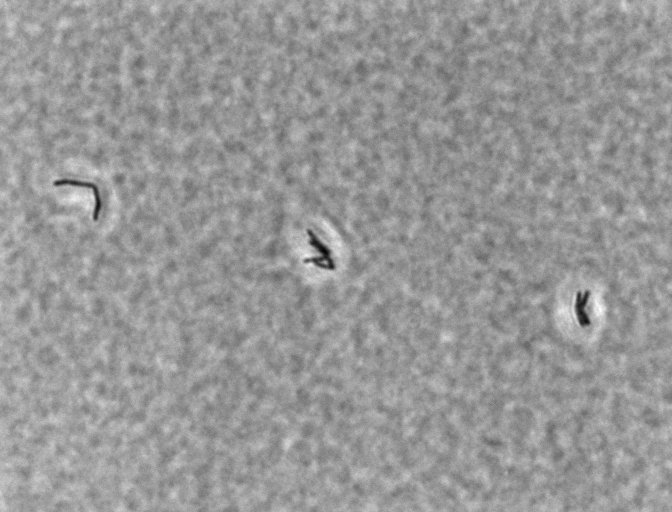
Phase contrast microscopy, 60x objective, 3 h incubation